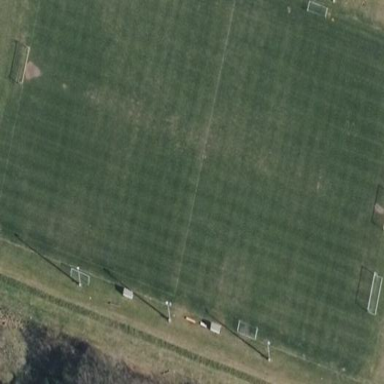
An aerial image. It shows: Soccer pitch for outdoor sports and leisure activities.